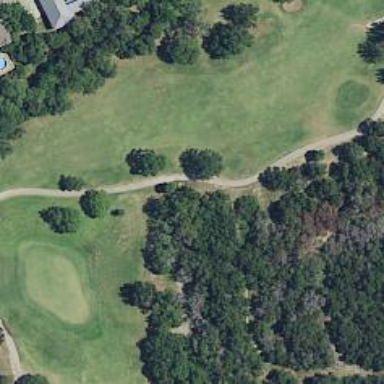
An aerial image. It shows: Path for both road and golf.